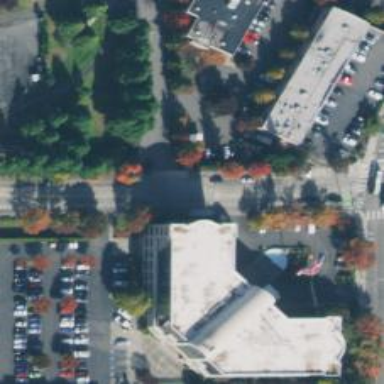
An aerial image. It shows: Commercial building.